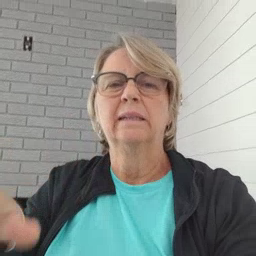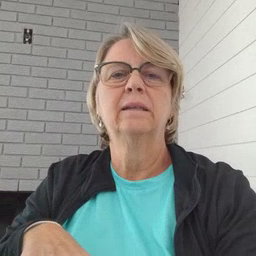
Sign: hot